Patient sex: M
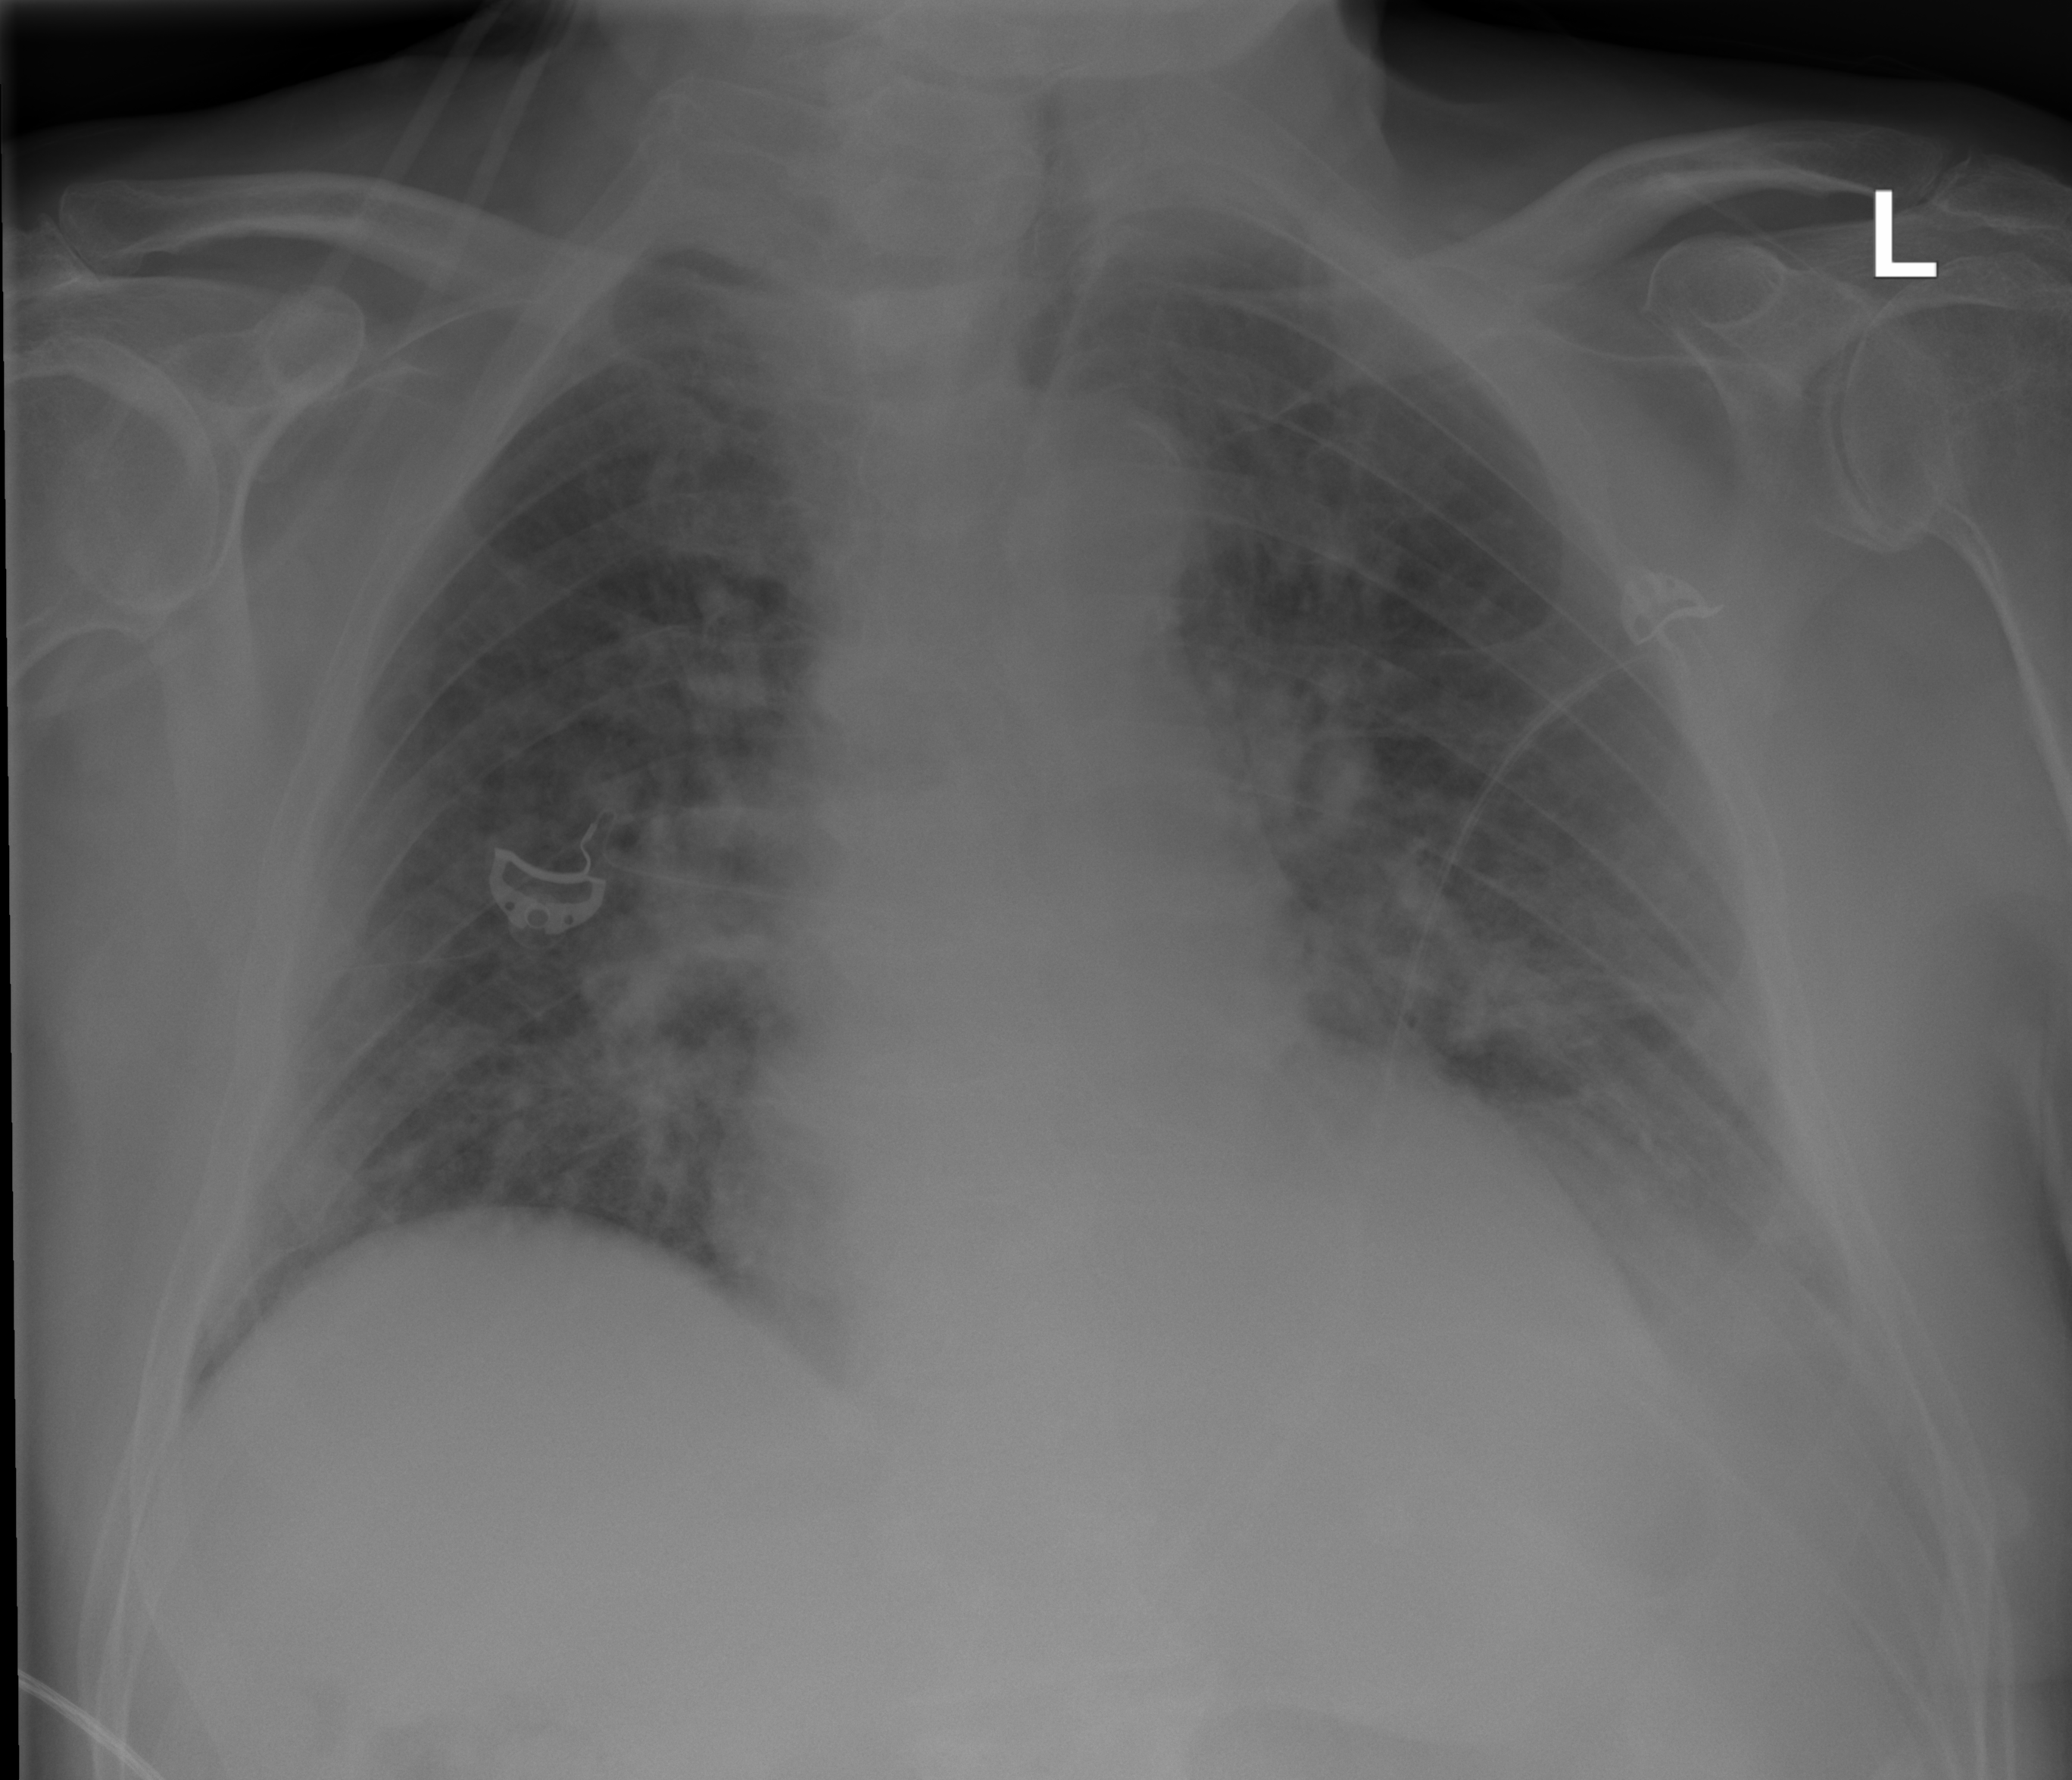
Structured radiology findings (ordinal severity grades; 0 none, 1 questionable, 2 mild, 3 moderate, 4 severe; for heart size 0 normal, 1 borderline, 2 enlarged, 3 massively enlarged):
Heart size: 1
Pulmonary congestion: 3
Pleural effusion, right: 0
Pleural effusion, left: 2
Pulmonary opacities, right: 2
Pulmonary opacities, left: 2
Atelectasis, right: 0
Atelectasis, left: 2